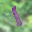
Label: 1